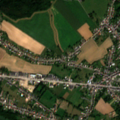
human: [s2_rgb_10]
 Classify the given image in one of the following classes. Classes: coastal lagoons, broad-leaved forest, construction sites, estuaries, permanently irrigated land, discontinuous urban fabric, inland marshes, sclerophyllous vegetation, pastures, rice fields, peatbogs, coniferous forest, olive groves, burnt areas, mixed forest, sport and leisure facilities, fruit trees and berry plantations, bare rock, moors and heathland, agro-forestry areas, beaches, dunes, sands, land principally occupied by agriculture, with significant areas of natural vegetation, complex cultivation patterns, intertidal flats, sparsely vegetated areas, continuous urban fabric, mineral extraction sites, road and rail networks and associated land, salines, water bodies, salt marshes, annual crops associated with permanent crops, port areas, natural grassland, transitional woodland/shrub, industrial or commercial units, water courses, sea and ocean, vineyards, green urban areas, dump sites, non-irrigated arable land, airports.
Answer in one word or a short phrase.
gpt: discontinuous urban fabric, non-irrigated arable land, complex cultivation patterns, broad-leaved forest